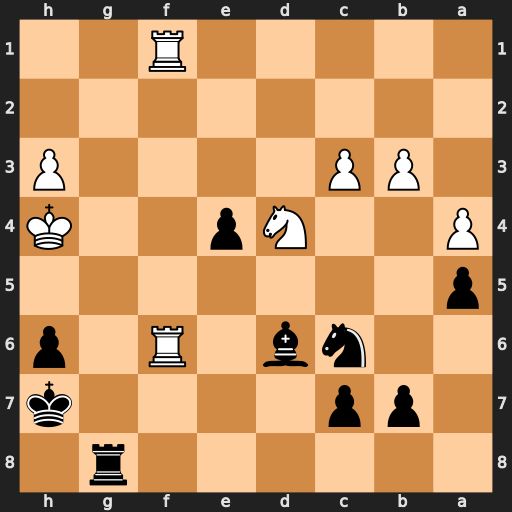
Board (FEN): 6r1/1pp4k/2nb1R1p/p7/P2Np2K/1PP4P/8/5R2
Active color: b
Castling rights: -
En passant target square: -
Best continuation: Bg3+ Kh5 Rg5#